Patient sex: M
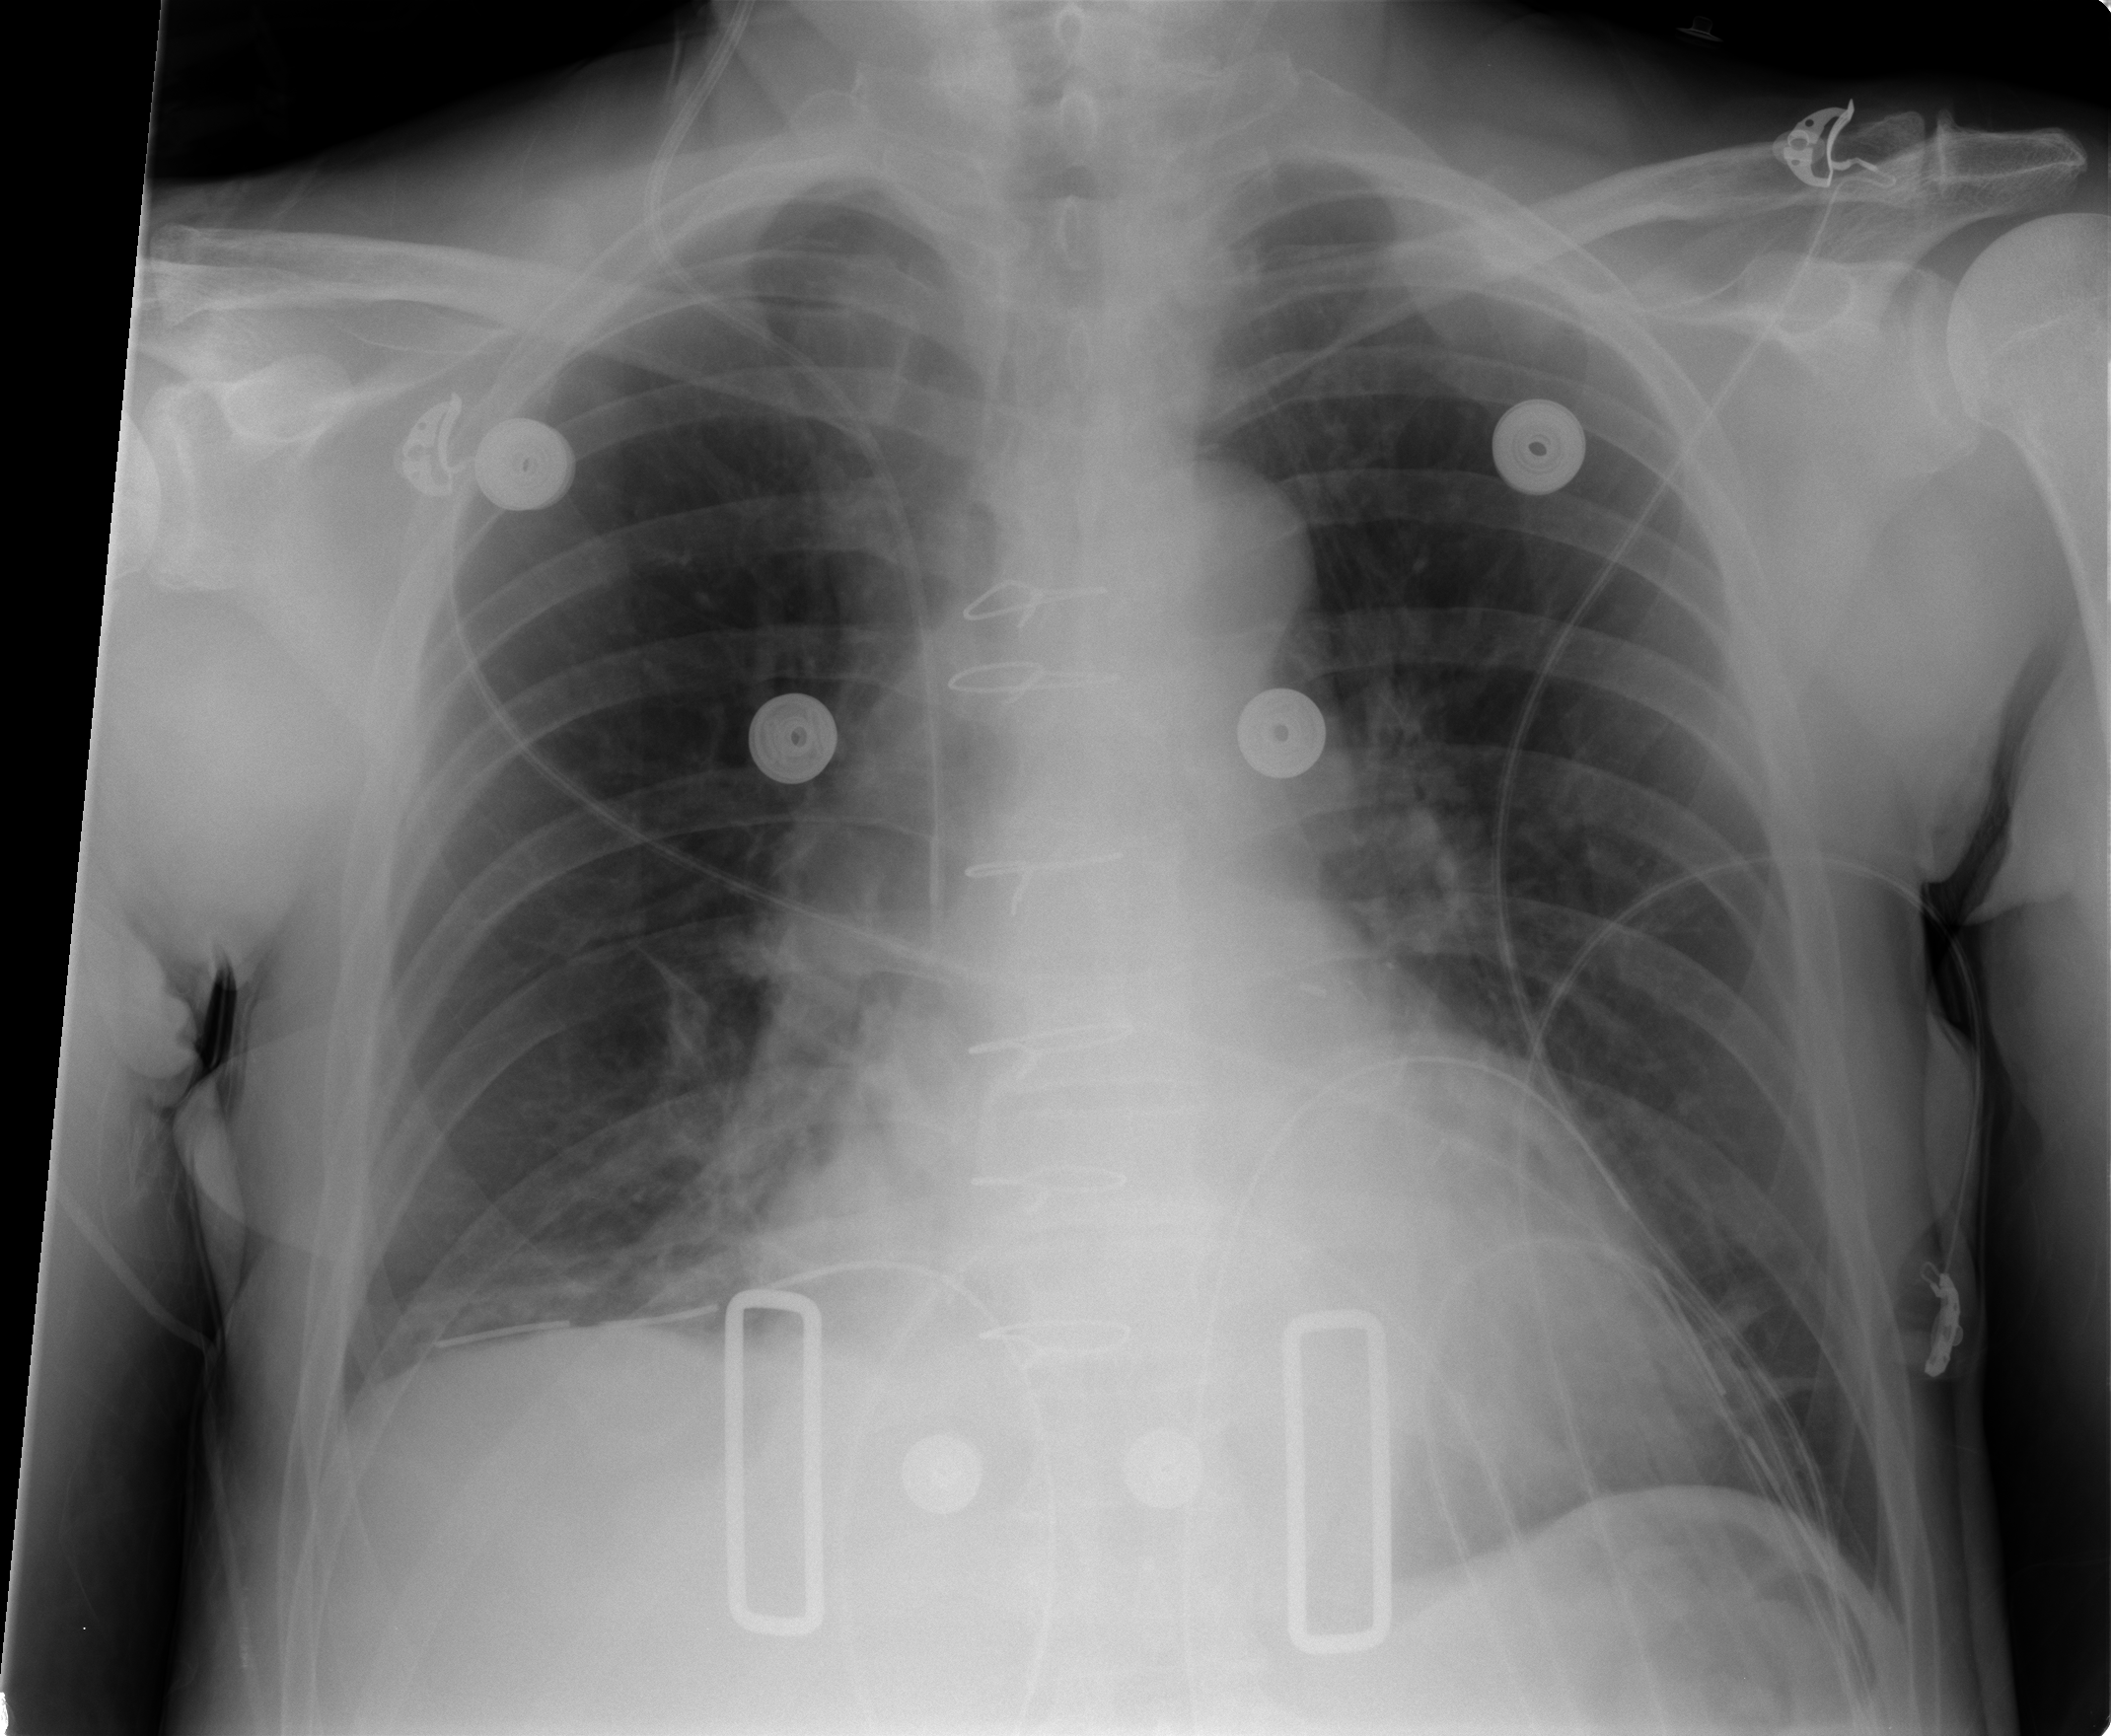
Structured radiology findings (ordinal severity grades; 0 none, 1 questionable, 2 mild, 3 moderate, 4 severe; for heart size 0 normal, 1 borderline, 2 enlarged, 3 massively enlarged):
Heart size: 2
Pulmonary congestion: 0
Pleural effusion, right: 1
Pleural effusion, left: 0
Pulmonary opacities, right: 0
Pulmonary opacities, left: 0
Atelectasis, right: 2
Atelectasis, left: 2